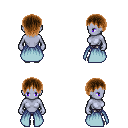
a pixel art fantasy rpg character, female body template, dark elf, purple skin, overskirt, metal pants, brown plain hairstyle, white slippers, four views (front, back, left, right), 2x2 character sprite sheet, small pixel art, hard edges, no anti-aliasing